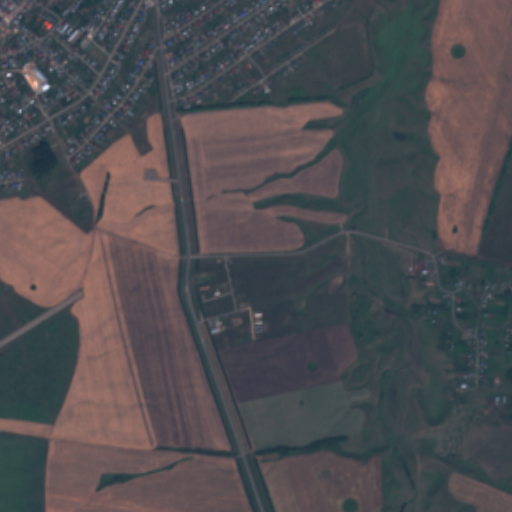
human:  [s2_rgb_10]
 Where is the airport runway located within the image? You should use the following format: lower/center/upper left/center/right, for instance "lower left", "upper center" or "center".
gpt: The airport runway is located in the lower left of the image.
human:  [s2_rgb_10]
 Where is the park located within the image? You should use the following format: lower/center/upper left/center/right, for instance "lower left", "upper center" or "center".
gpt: The park is located in the upper left of the image.
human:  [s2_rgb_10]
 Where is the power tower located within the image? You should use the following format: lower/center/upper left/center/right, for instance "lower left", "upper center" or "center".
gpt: The power tower is located in the right of the image.
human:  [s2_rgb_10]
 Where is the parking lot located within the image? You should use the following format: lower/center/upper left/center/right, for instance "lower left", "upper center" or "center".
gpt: There is no parking lot in the image.